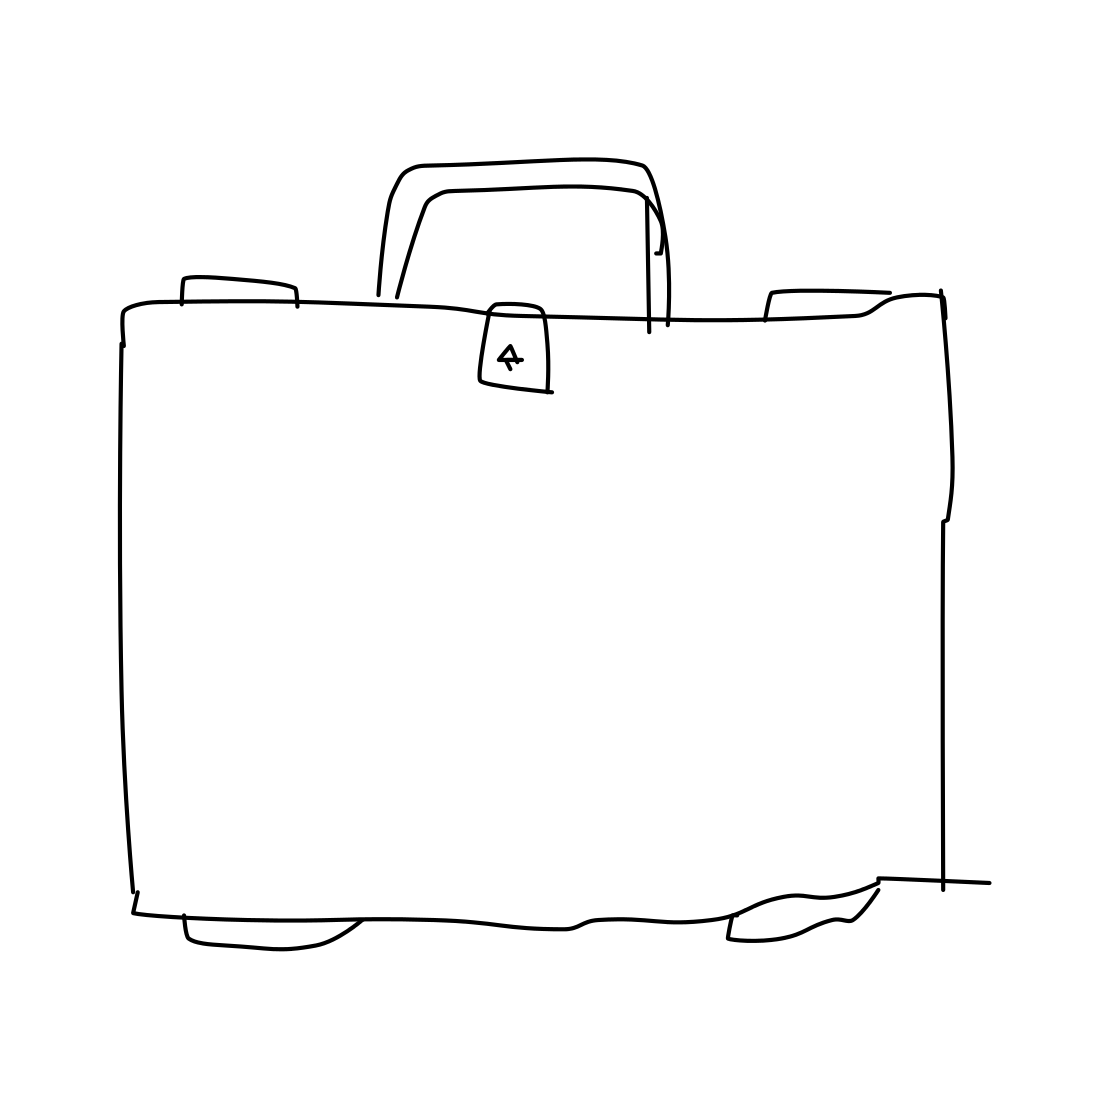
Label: suitcase